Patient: sex F, age 76
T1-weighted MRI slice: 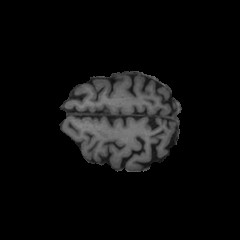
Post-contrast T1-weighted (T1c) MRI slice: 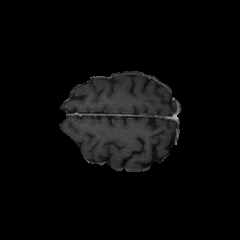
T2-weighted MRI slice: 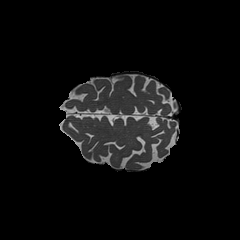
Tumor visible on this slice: no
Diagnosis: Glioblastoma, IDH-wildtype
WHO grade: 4